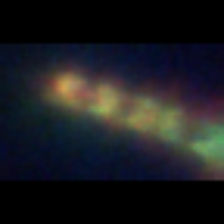
Taxon: Chaetoceros
Group: Diatoms